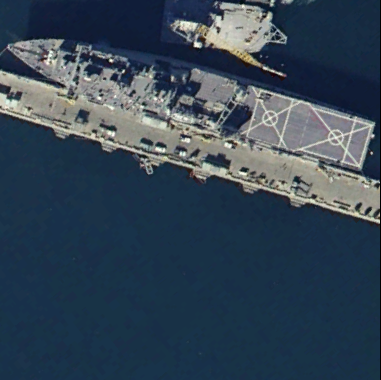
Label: combat